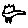
Label: bird